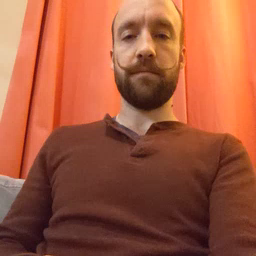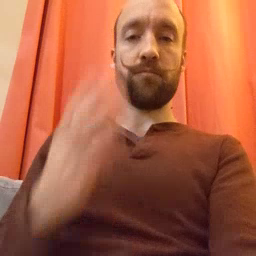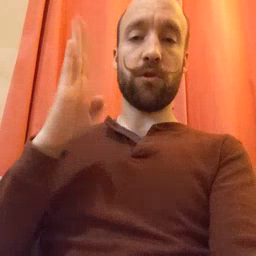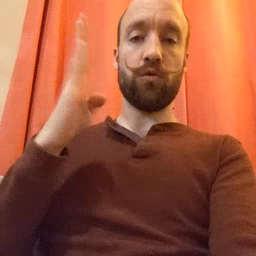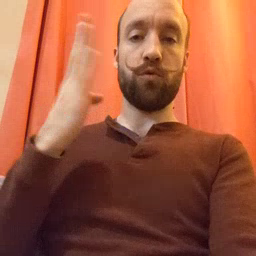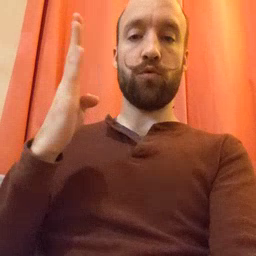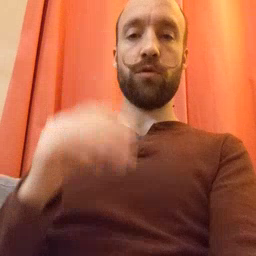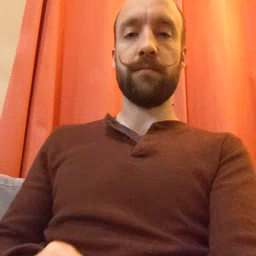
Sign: blue